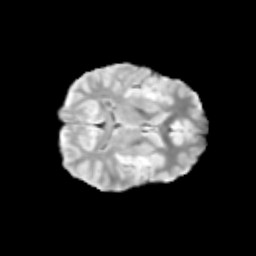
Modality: T2w
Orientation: axial
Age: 13
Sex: female
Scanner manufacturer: siemens
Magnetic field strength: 3 T
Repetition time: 3.8 s
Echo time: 0.07 s